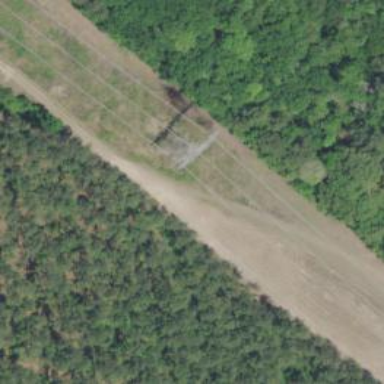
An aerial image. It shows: Lattice structure tower used for power transmission.